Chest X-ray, PA view. Patient: 68 years old, sex F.
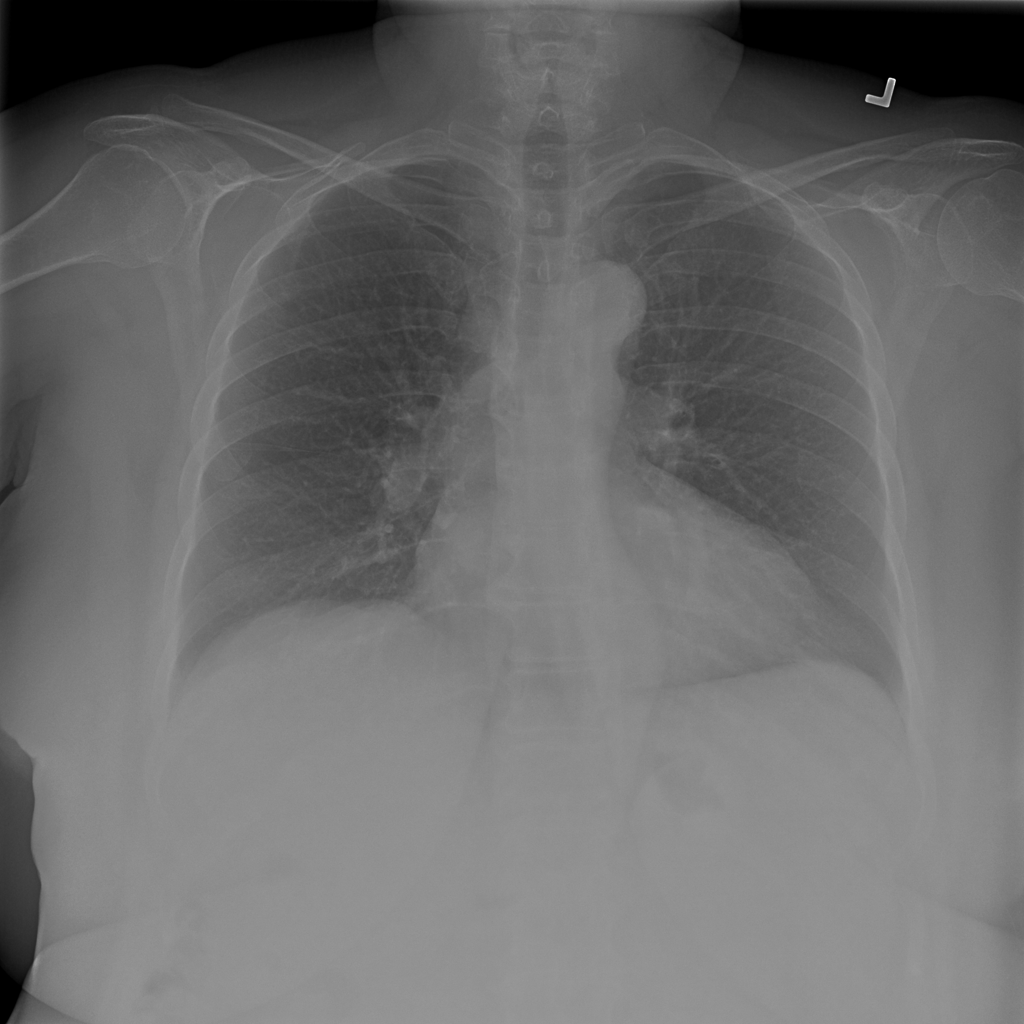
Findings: Cardiomegaly